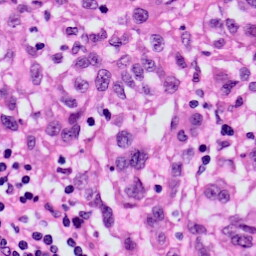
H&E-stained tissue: Skin